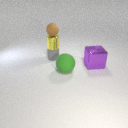
large purple metal cube to the right of small gray rubber cylinder